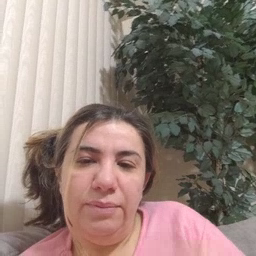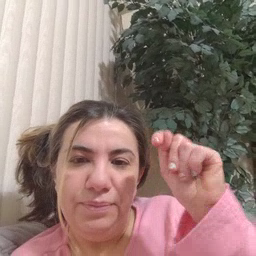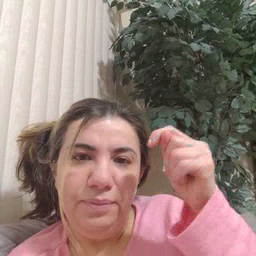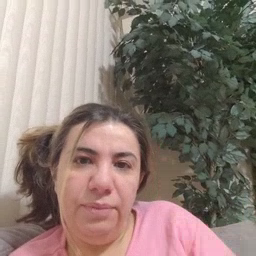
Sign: toy